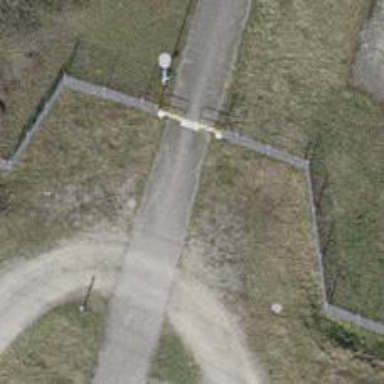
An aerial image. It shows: Cycle barrier.